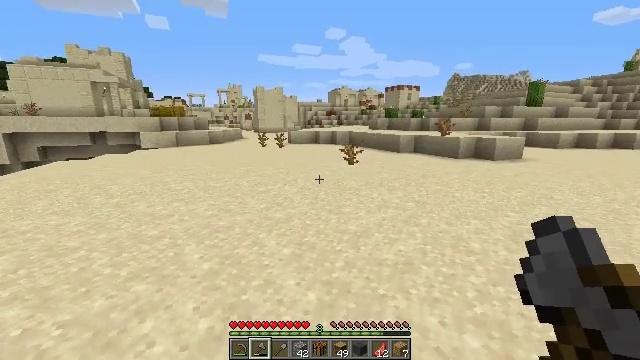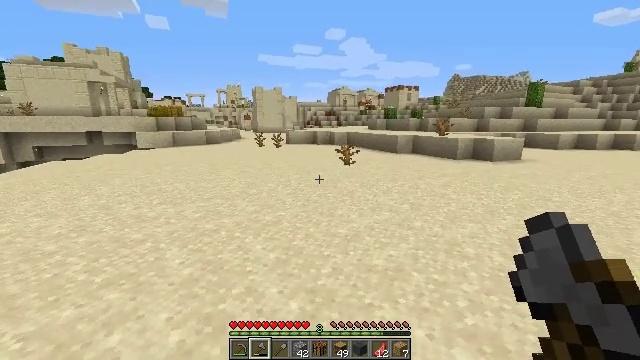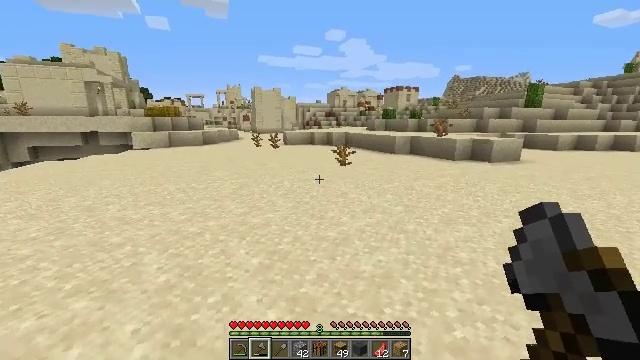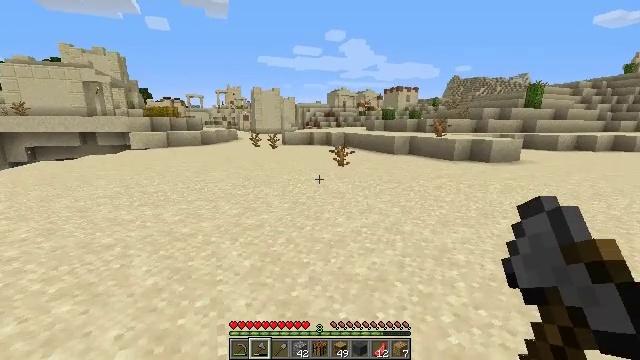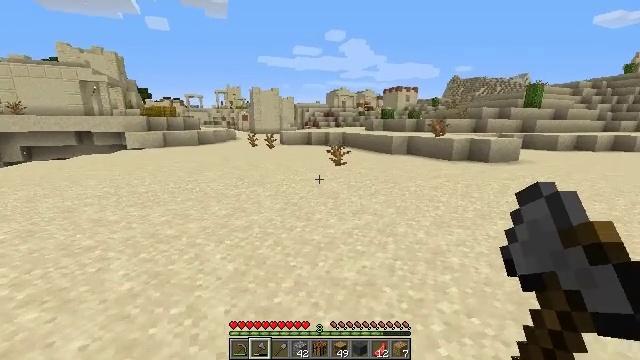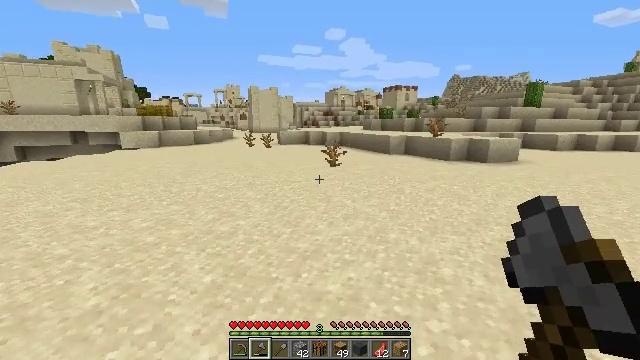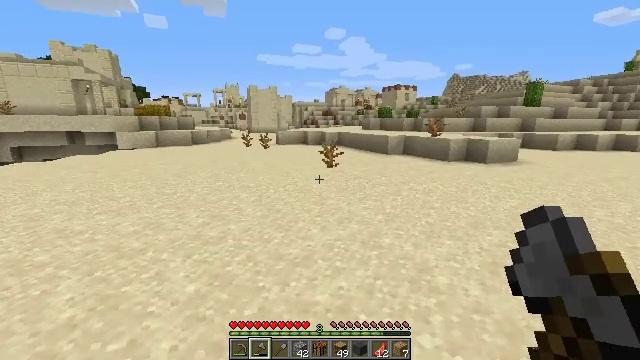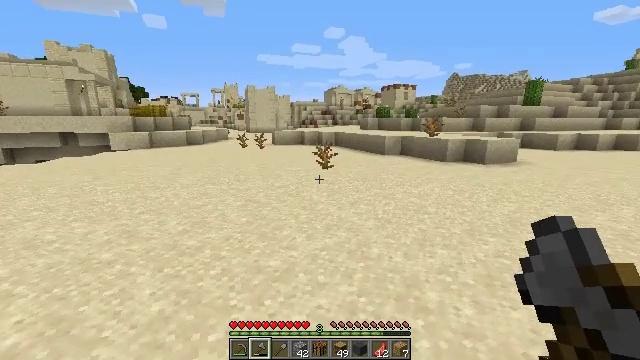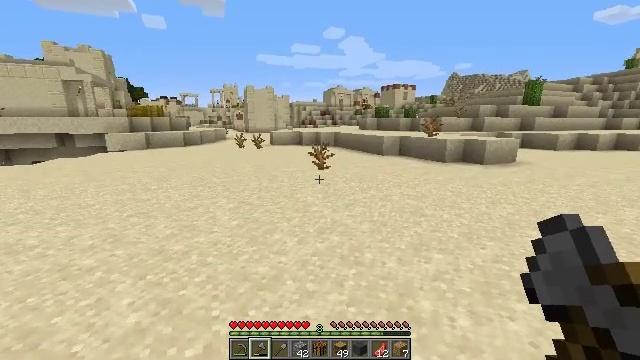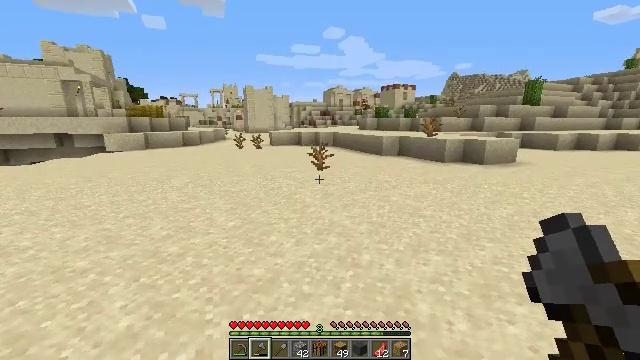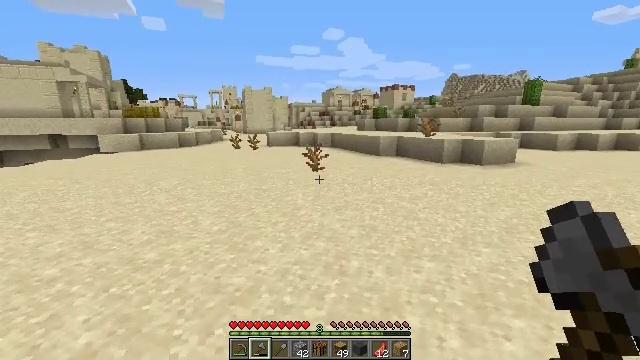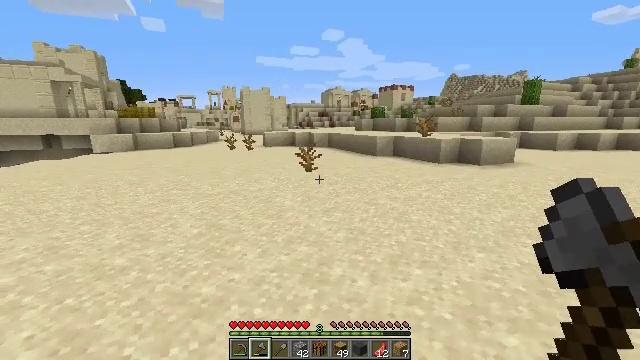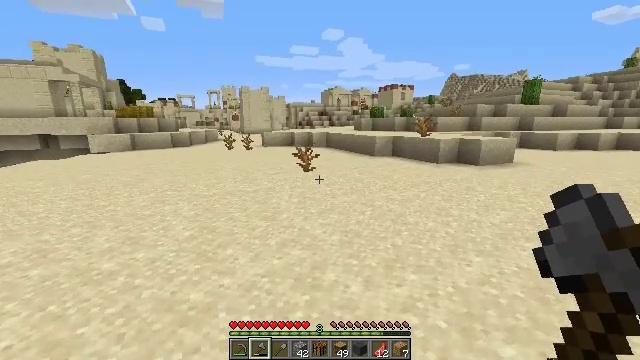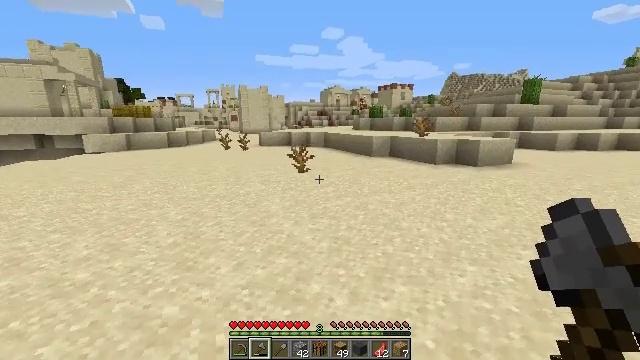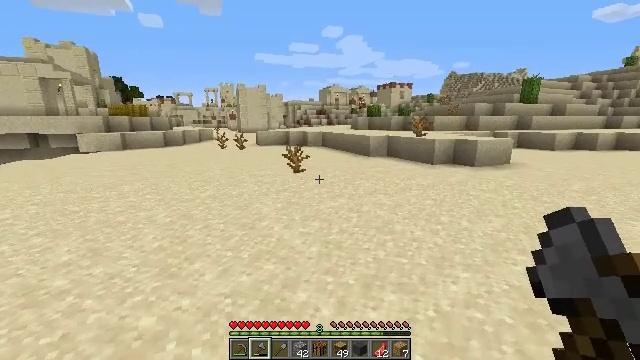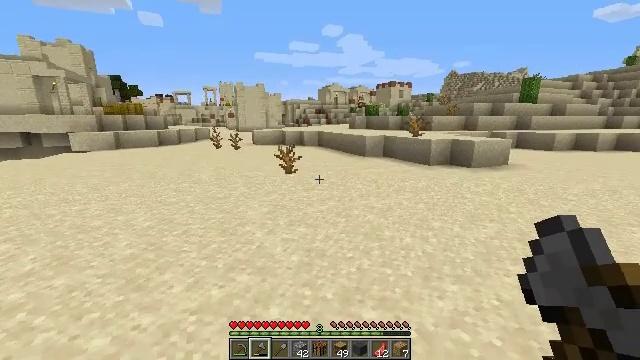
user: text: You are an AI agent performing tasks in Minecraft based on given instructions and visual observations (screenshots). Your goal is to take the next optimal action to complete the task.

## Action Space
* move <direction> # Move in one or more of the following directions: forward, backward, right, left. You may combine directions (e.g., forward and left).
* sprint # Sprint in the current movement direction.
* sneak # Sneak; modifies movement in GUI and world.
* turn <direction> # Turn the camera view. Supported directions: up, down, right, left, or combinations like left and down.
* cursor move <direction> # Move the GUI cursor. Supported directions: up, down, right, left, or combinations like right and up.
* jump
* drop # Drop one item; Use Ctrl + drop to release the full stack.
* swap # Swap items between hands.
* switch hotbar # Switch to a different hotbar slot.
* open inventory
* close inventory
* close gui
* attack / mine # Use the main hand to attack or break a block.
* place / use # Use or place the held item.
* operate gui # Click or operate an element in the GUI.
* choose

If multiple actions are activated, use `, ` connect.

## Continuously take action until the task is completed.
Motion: motion action
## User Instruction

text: Hunt animals.
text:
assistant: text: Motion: move forward and move right
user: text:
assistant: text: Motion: move forward and move right
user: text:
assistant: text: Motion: move forward and move right
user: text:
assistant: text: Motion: move forward and move right
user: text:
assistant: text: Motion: move forward and move right
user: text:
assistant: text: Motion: move forward and move right
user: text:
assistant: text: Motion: move forward and move right
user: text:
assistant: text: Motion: move forward and move right
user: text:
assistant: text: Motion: move forward and move right
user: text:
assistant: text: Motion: move forward and move right
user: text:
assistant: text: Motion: move forward and move right
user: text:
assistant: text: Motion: move forward and move right
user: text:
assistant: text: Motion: move forward and move right
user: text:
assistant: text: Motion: move forward and move right
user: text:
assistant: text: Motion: move forward and move right
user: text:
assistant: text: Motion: move forward and move right
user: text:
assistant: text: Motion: move forward and move right
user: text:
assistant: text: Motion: move forward and move right
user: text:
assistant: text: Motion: move forward and move right
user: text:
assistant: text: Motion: move forward and move right
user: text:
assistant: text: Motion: move forward and move right
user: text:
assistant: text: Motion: move forward and move right
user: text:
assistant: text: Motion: move forward and move right
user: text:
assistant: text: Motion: move forward and move right
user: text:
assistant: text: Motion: move forward and move right
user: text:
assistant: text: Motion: move forward and move right
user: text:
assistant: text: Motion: move forward and move right
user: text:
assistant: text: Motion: move forward and move right
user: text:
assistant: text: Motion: move forward and move right
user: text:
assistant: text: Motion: move forward and move right